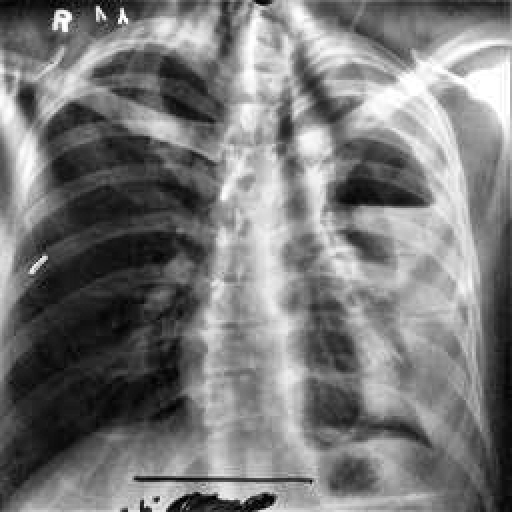
Finding: TUBERCULOSIS